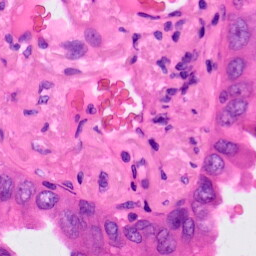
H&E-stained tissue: Lung